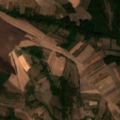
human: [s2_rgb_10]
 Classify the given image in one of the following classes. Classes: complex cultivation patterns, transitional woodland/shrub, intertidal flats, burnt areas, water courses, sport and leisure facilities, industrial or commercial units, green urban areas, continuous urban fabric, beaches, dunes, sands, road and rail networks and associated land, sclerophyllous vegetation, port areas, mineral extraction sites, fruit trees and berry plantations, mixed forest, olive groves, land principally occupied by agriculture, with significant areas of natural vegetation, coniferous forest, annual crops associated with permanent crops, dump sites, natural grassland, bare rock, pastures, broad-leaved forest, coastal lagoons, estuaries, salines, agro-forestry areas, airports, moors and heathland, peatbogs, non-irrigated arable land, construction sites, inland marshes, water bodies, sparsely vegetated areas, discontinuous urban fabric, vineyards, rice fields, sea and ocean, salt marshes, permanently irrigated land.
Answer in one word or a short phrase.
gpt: non-irrigated arable land, complex cultivation patterns, land principally occupied by agriculture, with significant areas of natural vegetation, broad-leaved forest